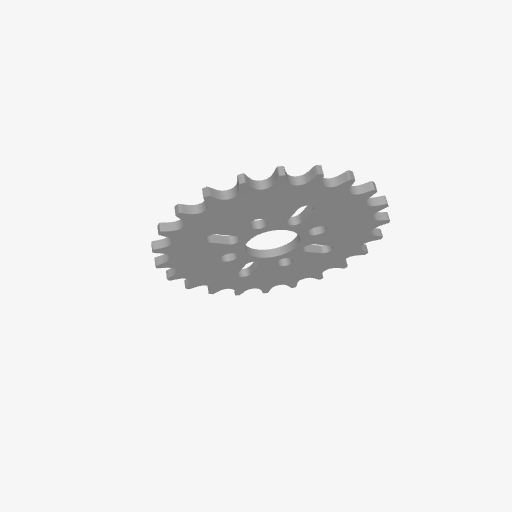
Part: HubMountAcetalSprocket22T